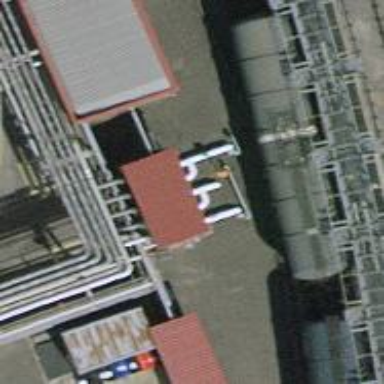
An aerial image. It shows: Pipeline structure is shown.